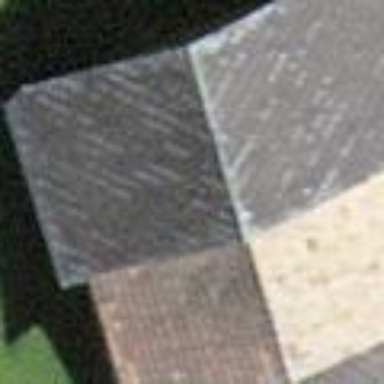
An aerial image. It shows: Barn.